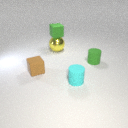
small cyan rubber cylinder to the right of small brown rubber cube